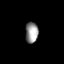
Tissue: prostate
Cell type: T cells
Senescence score: 0.2795
Nuclear area (px): 261
Mean DAPI intensity: 149.559